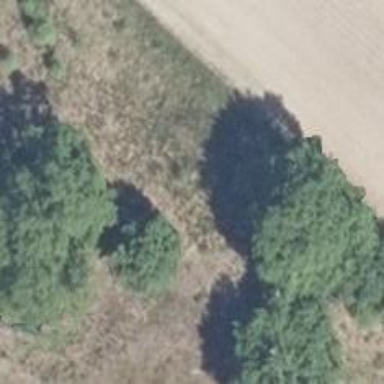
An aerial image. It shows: Deciduous tree with broadleaved leaves.